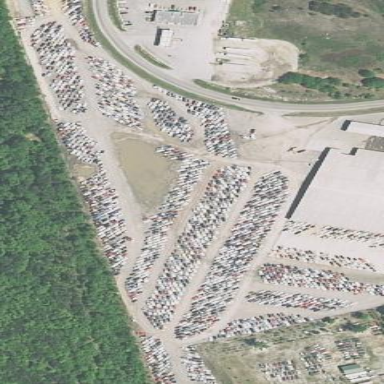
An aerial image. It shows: Scrap yard situated in industrial area.